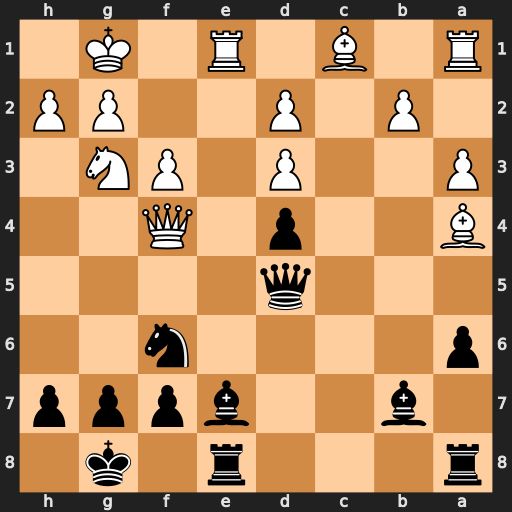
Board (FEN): r3r1k1/1b2bppp/p4n2/3q4/B2p1Q2/P2P1PN1/1P1P2PP/R1B1R1K1
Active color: b
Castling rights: -
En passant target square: -
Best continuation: Bd6 Rxe8+ Rxe8